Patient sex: F
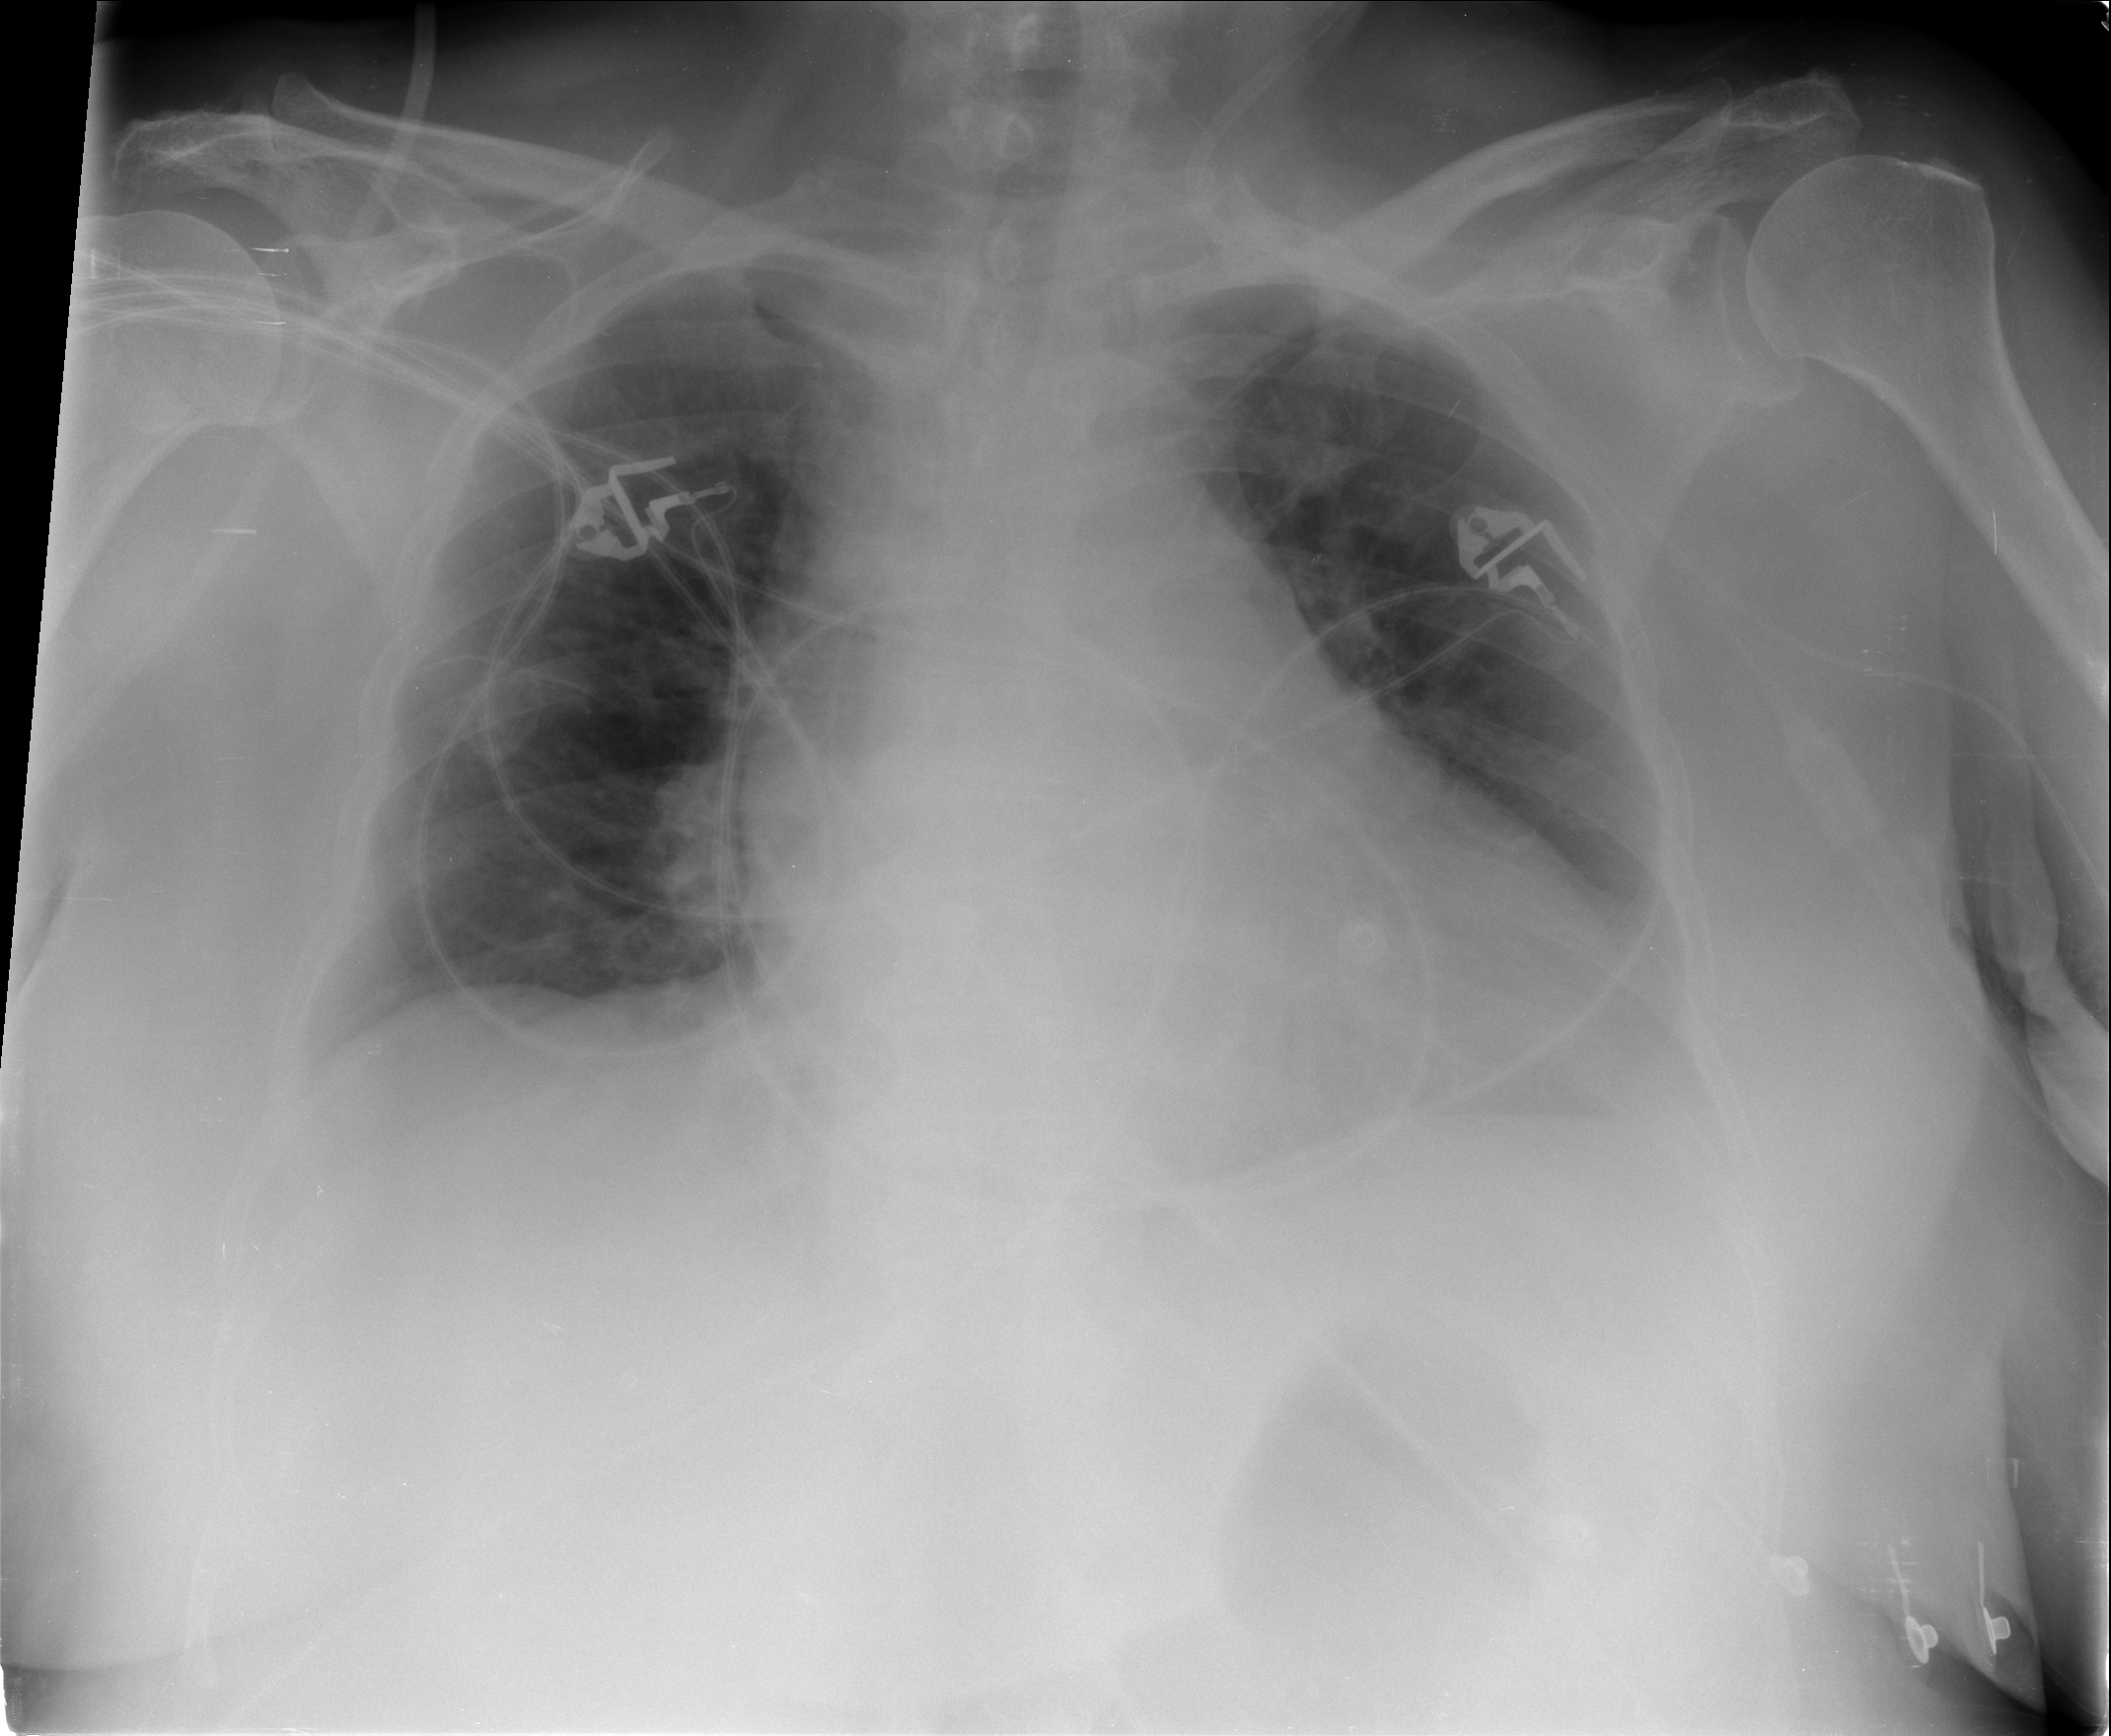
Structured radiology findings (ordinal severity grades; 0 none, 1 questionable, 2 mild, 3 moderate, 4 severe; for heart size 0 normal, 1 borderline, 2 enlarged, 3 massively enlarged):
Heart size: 2
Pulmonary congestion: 2
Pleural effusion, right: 0
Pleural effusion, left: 2
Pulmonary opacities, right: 0
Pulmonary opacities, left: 0
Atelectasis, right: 0
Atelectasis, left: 2